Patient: sex F, age 26
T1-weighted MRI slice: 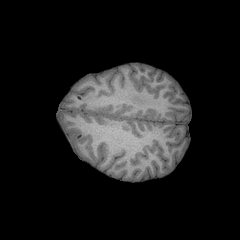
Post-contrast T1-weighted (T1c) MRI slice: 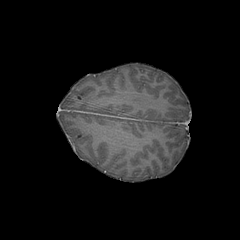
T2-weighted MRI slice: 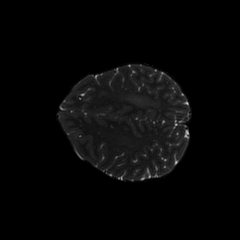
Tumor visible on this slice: yes
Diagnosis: Glioblastoma, IDH-wildtype
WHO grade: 4